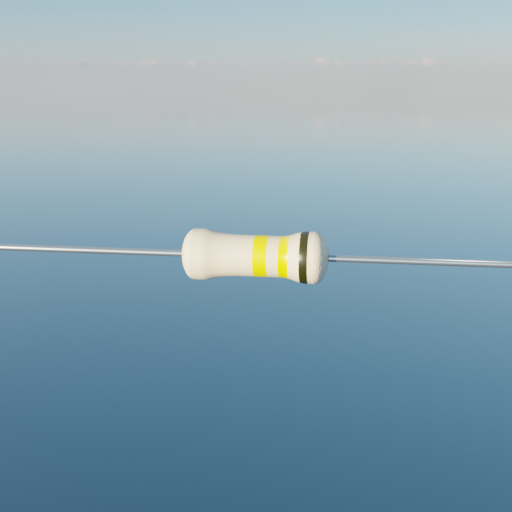
Resistor colour bands (in order): yellow, yellow, black